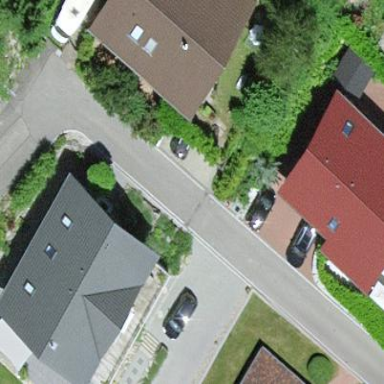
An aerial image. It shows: Residential building.